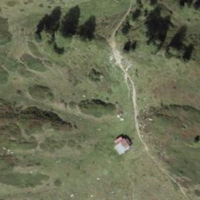
EUNIS habitat code: 31
Species observed at this site:
Marmota marmota
Episyrphus balteatus
Turdus viscivorus
Anthus spinoletta